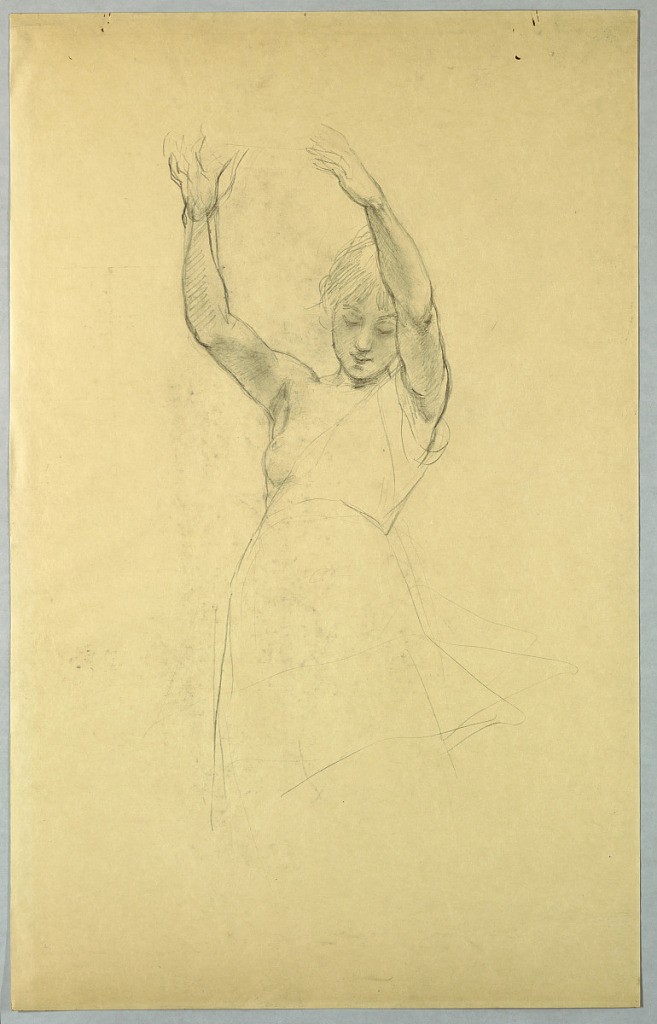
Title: Study of a Female Figure (Victory)
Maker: Raimundo de Madrazo, Spanish, 1841–1920
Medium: Graphite on paper
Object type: Drawing
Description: Study of a female figure (Victory) crowning Christopher Columbus for the painting The Return of Christopher Columbus to the Spanish Court, currently owned by the Italian Charities of America.